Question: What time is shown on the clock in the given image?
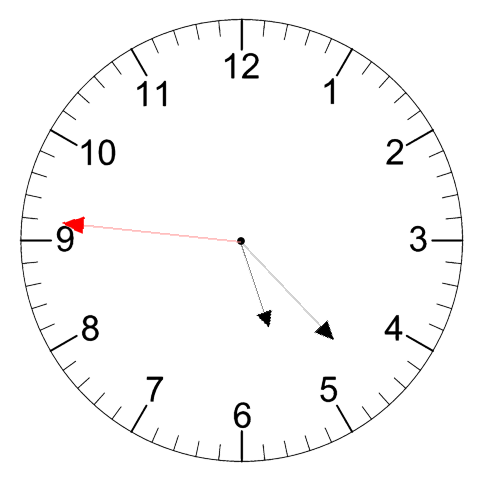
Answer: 05:22:46